Interaction volume radius: 5 \u00c5
Interaction volume height: 20 \u00c5
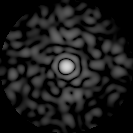
Disorder parameter: 0.8049